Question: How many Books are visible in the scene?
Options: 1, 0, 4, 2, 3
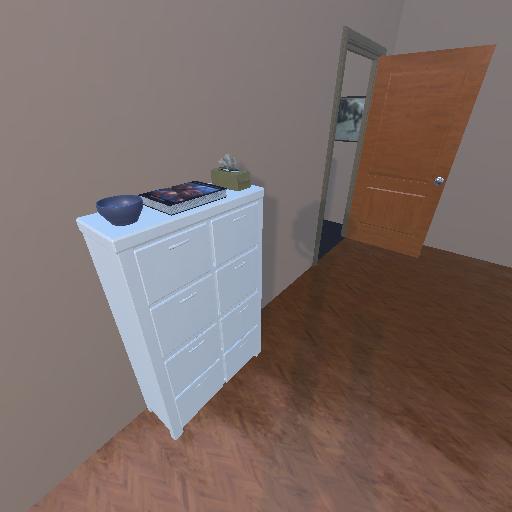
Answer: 1